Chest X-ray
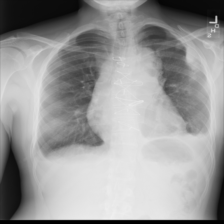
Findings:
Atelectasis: negative
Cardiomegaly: positive
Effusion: positive
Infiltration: positive
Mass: negative
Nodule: negative
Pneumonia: negative
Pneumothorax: negative
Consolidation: negative
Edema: negative
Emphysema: negative
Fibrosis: negative
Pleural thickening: negative
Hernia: negative